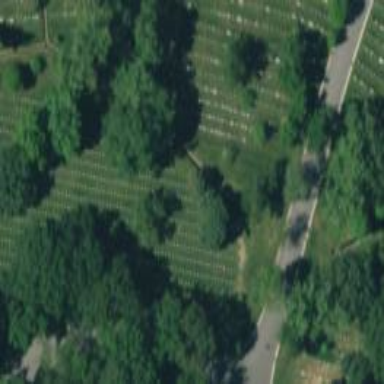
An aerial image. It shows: Sector in the cemetery.